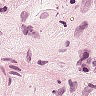
Metastatic tissue present: no